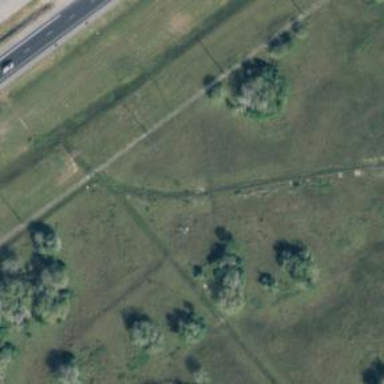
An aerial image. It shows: Trunk highway.